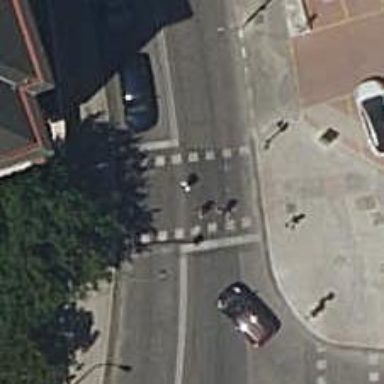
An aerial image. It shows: Crossing with traffic signals.